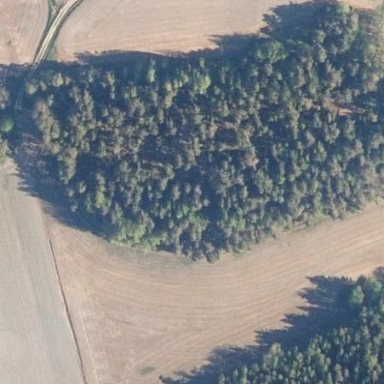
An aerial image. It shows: Forest area.